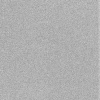
Atmospheric dust classification: dusty